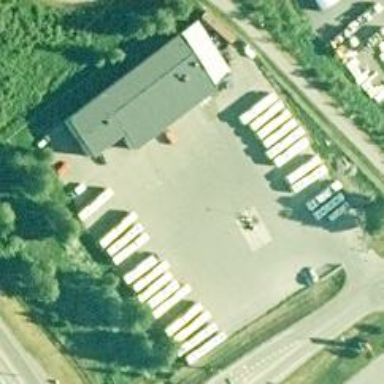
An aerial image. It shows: Industrial area used as bus depot.